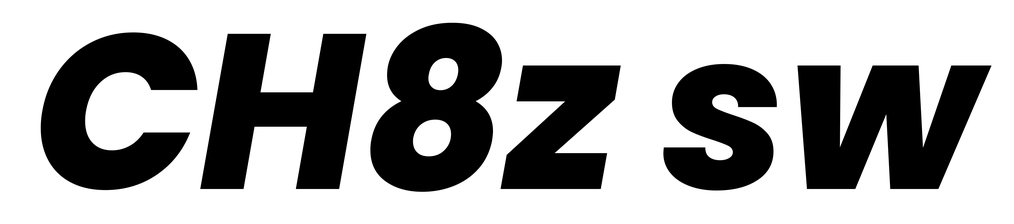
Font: Poppins-ExtraBoldItalic